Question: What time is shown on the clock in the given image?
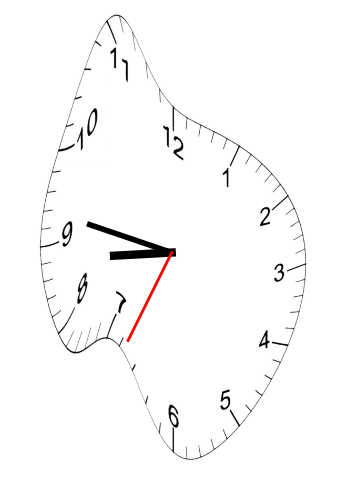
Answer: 08:46:34